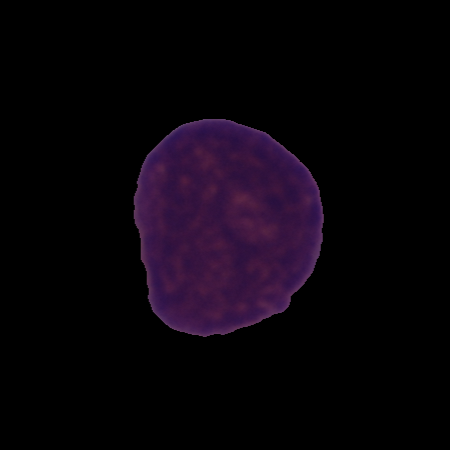
Label: cancer